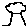
Label: tree